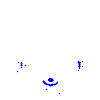
Particle: electron